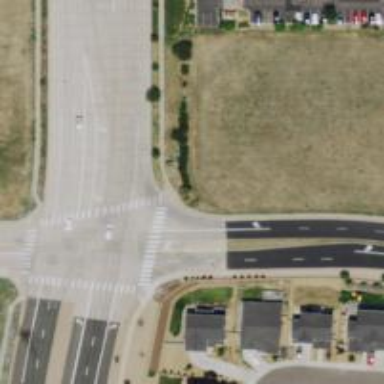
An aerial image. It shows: Marked road crossing.